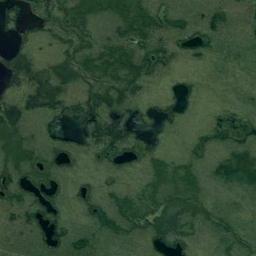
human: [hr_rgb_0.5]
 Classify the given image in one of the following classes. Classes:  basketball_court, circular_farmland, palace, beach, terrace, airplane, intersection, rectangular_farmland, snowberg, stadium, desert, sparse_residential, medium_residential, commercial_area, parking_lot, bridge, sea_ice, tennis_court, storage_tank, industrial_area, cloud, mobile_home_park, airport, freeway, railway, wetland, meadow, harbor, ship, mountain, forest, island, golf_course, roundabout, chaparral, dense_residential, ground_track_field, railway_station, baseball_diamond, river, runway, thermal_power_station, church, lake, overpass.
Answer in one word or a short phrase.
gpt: wetland